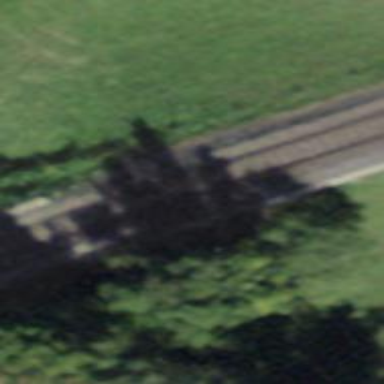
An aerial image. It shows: Single railway track with electrification through contact line.